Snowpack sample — Buffalo Mountain, Silverthorne, Colorado, USA (1/25/25, 10:11 AM MST)
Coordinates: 39.6222, -106.1139
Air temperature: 22 °F
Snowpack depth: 110 cm
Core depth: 10 cm
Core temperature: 46.4 °F
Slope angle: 12°, slope face: 102°
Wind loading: high
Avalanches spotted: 0
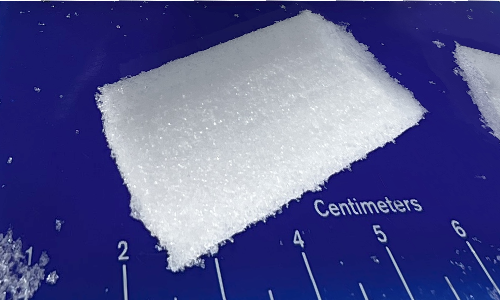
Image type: core
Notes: No avalanches nearby, collected on the outskirts of a fire break 15 meters from the treeline, on way to Buffalo and Red Mountain